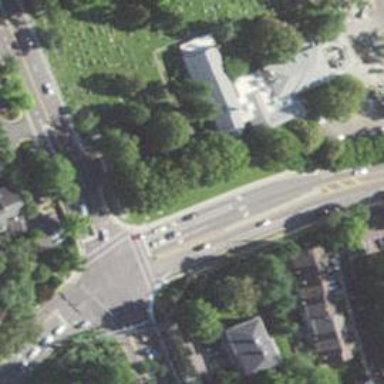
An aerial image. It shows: Marked road crossing.